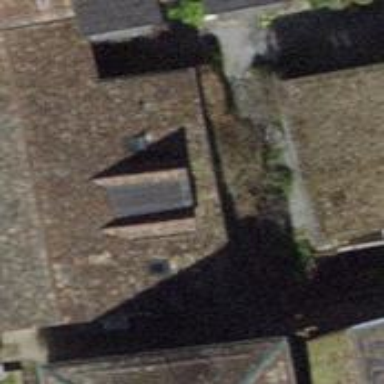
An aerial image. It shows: Building with tile roof.